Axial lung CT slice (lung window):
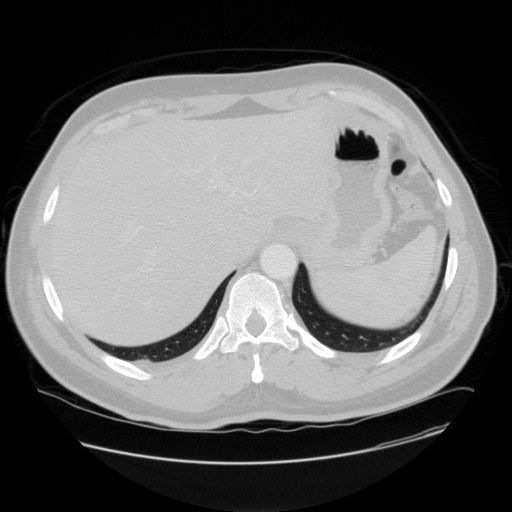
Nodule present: no